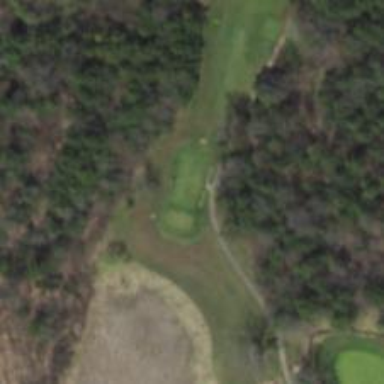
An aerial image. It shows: Grassy area designated as golf tee.